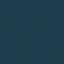
Land use / land cover: SeaLake